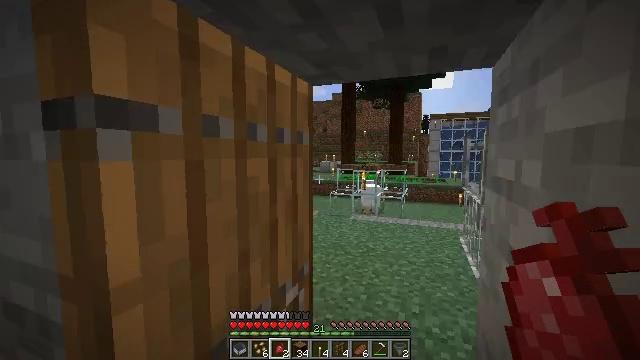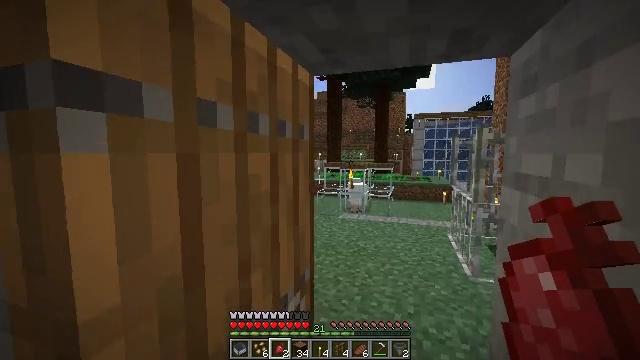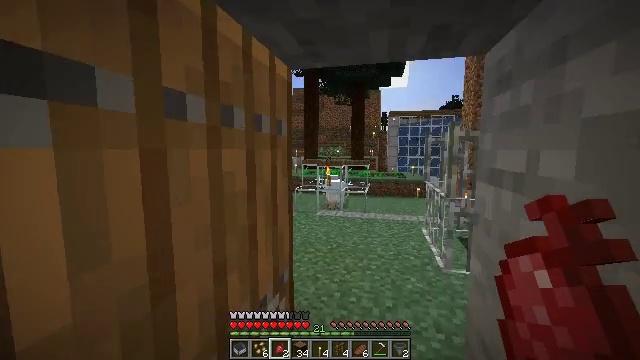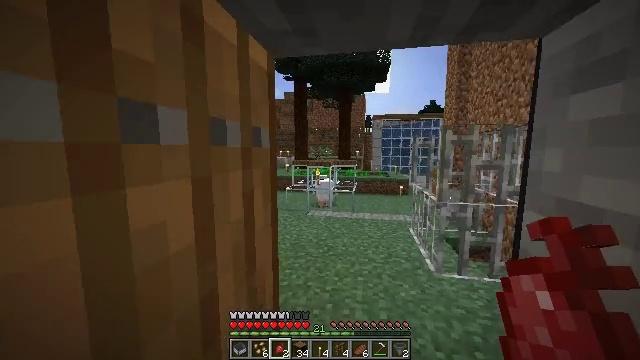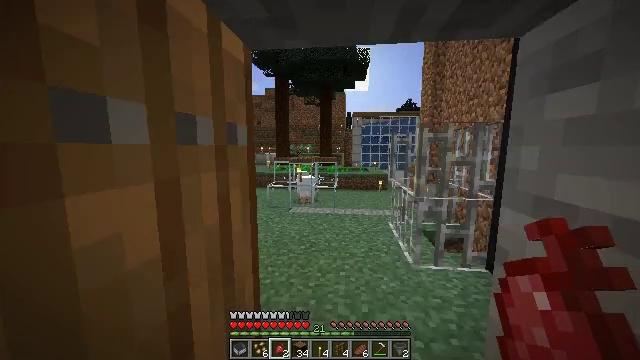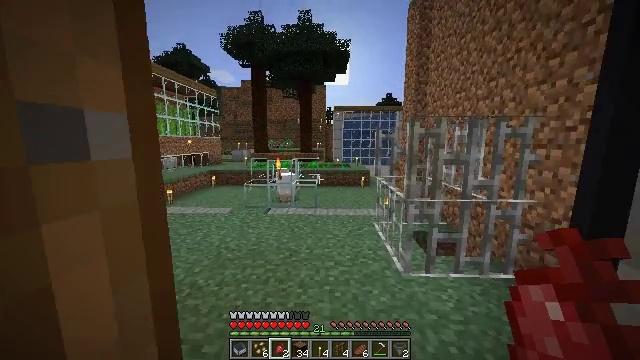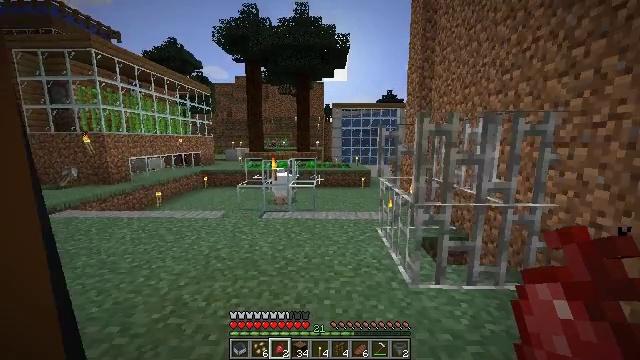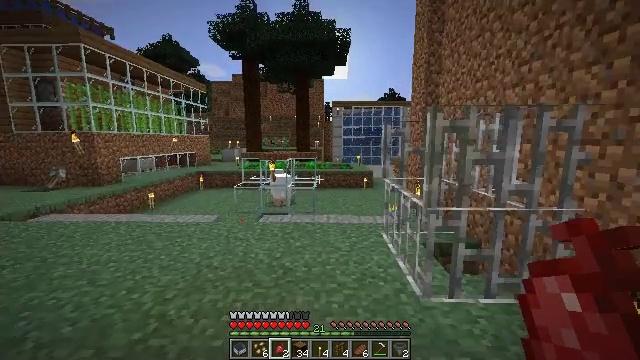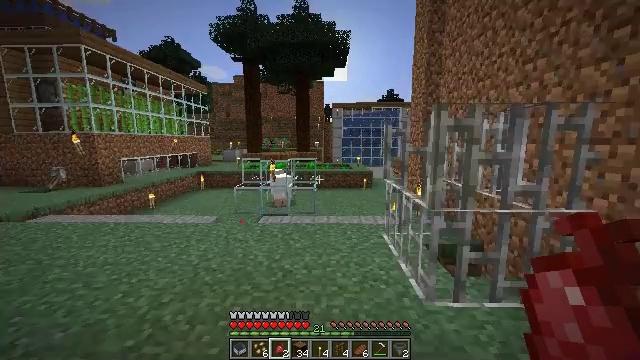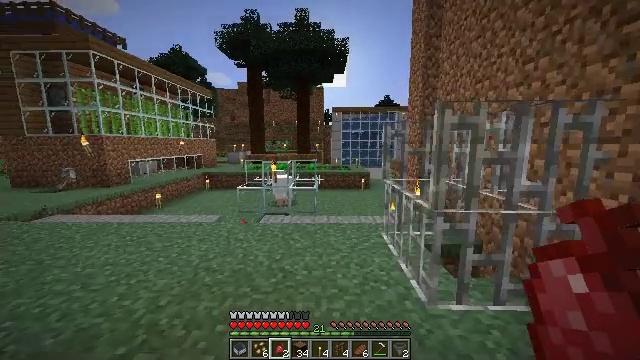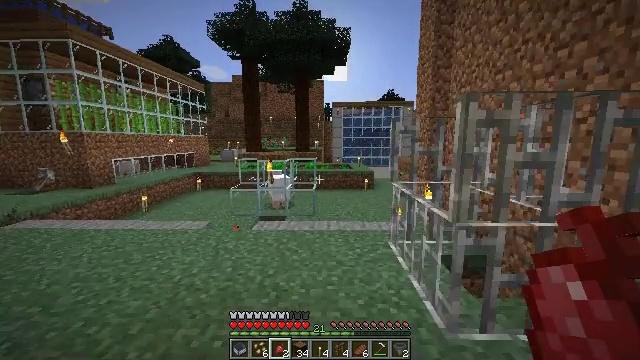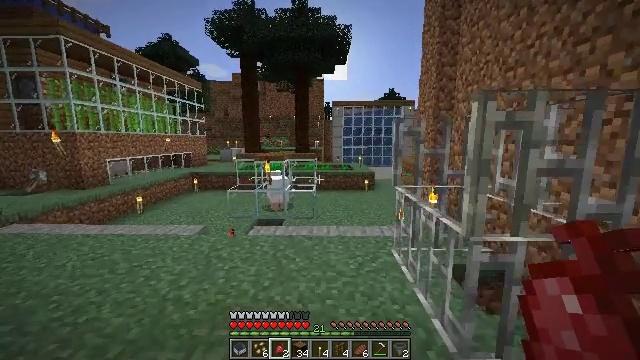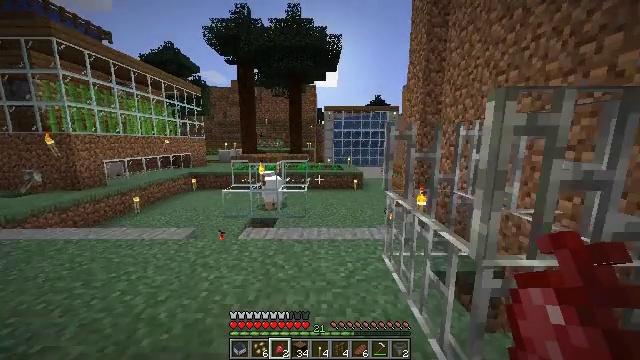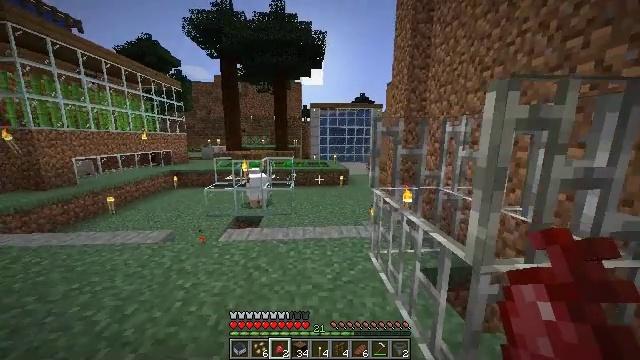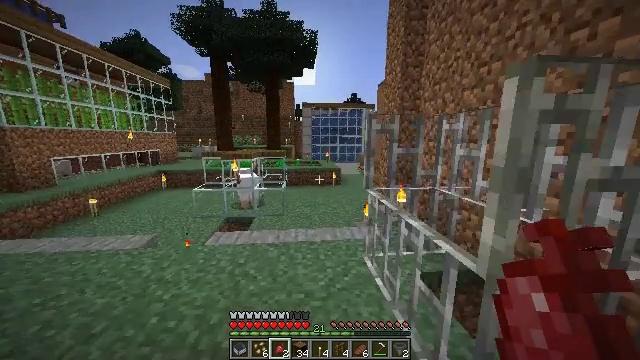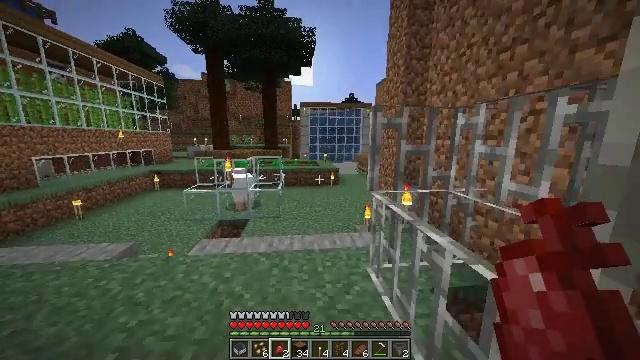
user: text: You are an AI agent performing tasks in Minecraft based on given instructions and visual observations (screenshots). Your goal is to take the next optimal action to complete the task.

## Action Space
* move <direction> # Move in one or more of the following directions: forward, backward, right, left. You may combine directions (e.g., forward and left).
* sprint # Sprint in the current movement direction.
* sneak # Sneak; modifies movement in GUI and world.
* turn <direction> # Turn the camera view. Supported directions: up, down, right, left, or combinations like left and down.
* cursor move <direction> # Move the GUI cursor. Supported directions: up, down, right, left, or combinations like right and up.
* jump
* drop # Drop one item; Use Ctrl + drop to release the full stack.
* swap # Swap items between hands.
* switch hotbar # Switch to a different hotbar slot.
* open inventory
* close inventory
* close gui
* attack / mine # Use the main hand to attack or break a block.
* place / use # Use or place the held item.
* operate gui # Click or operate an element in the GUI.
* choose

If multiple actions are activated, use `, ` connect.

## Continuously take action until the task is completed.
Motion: motion action
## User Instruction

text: Gather beetroots by breaking the plants.
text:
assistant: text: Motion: move forward, sprint, turn right
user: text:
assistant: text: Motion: move forward, sprint, turn right
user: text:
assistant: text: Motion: move forward, sprint, turn right
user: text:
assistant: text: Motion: move forward, turn right
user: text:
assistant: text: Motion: move forward, turn right and down
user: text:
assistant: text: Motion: move forward
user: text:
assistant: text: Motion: move forward
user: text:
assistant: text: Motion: move forward
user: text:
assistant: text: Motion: move forward
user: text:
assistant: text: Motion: move forward, sprint
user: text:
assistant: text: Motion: move forward, sprint
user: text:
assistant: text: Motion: move forward, sprint, turn right
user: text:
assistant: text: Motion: move forward, turn right and down
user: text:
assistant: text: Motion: move forward, turn right
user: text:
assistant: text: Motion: move forward
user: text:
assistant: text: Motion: move forward
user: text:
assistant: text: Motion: move forward
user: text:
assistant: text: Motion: move forward, sprint, turn right
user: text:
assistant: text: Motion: move forward, sprint
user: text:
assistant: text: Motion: move forward, sprint
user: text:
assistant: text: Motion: move forward, sprint
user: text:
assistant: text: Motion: move forward, sprint
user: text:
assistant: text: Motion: move forward
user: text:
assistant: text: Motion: move forward, turn right
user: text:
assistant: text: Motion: move forward
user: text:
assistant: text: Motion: move forward
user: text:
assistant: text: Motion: move forward, sprint, turn right
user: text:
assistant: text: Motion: move forward, sprint, turn right
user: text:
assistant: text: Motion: move forward, sprint
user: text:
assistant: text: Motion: move forward, sprint